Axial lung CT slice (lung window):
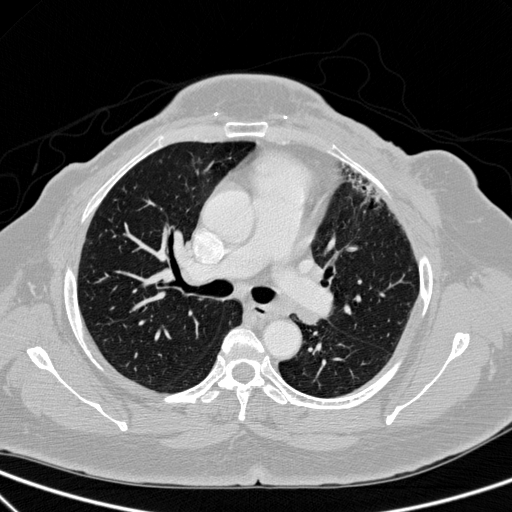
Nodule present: no